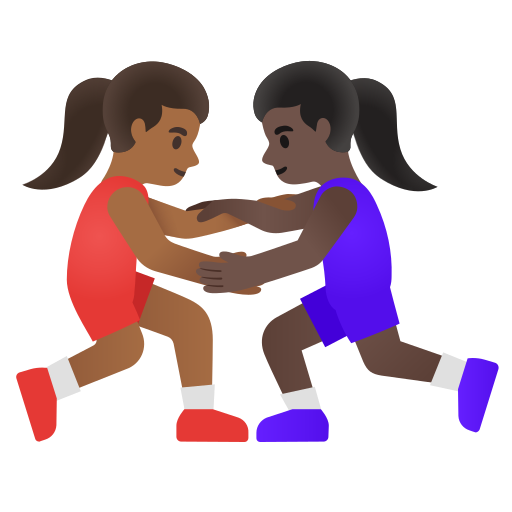
Emoji: 👩🏾‍🫯‍👩🏿